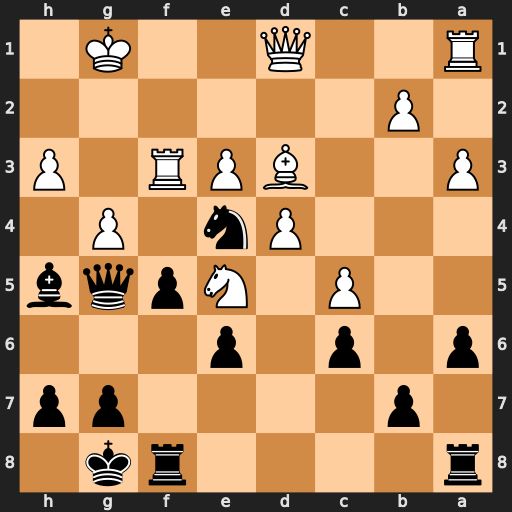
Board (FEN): r4rk1/1p4pp/p1p1p3/2P1Npqb/3Pn1P1/P2BPR1P/1P6/R2Q2K1
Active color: b
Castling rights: -
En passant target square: -
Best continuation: fxg4 hxg4 Bxg4 Rxf8+ Rxf8